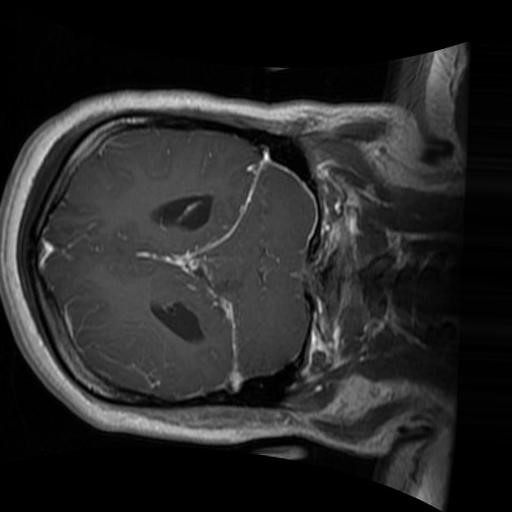
Label: brain_glioma